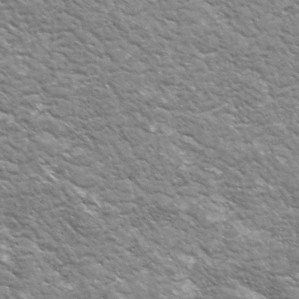
Label: frost